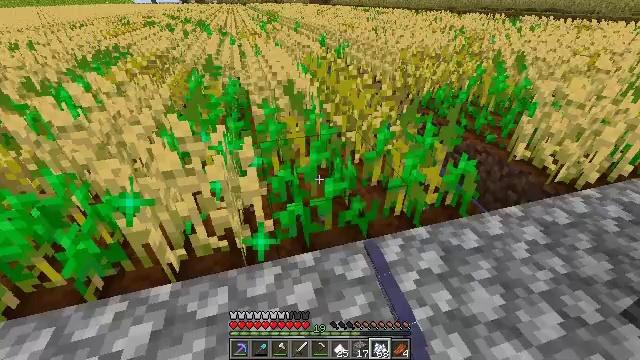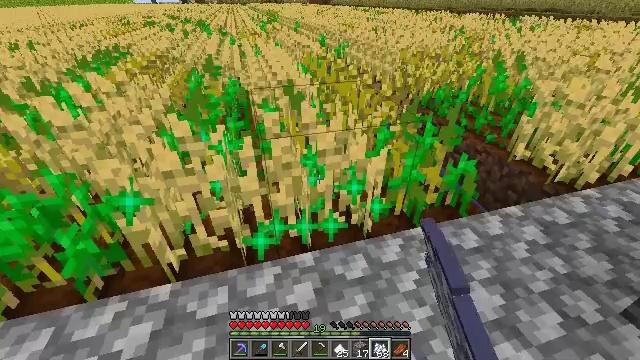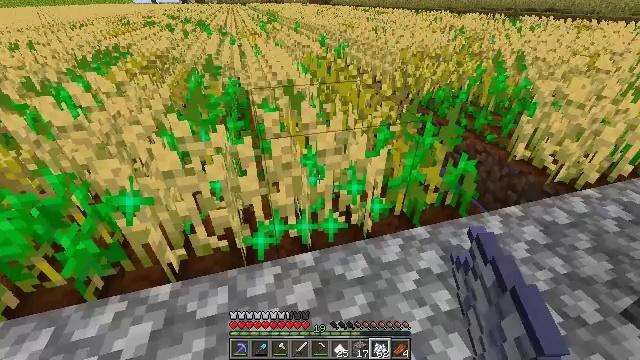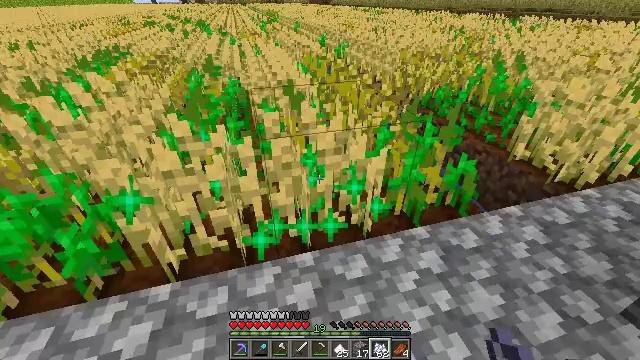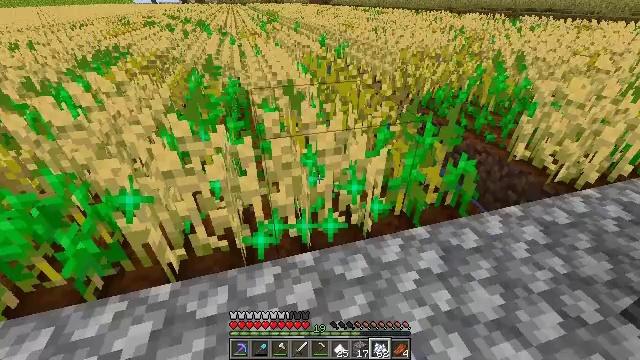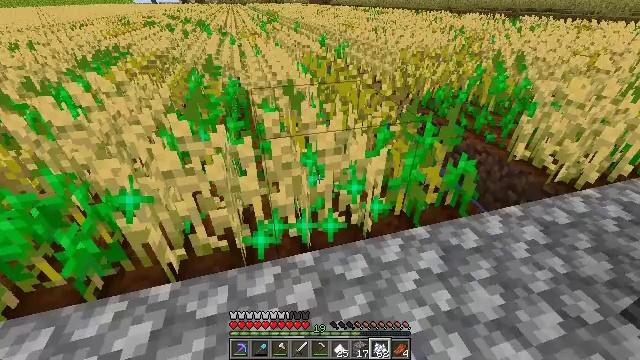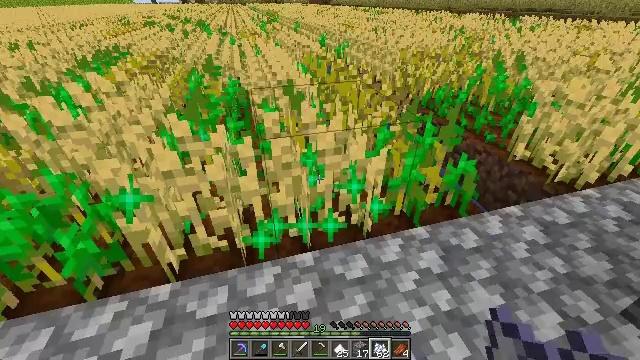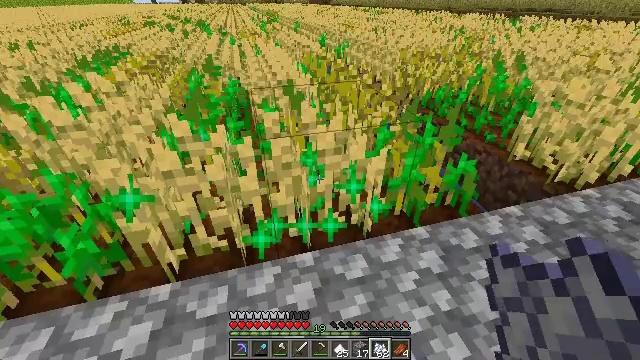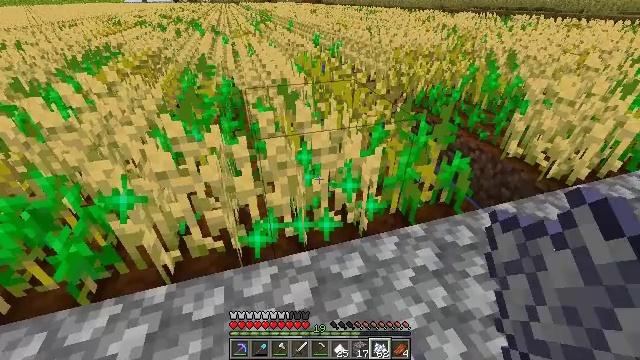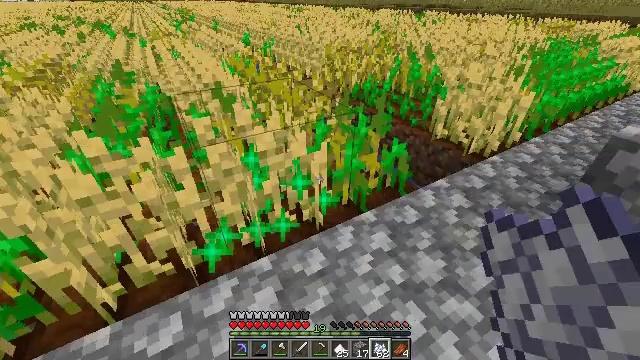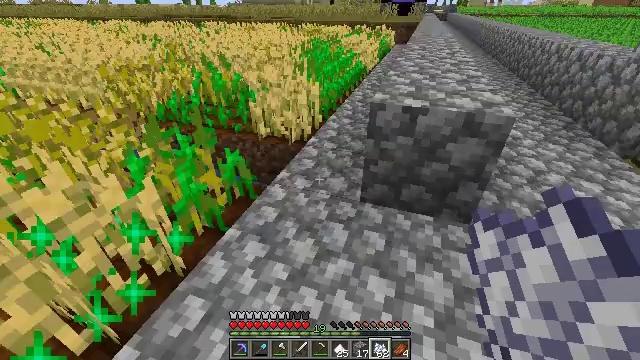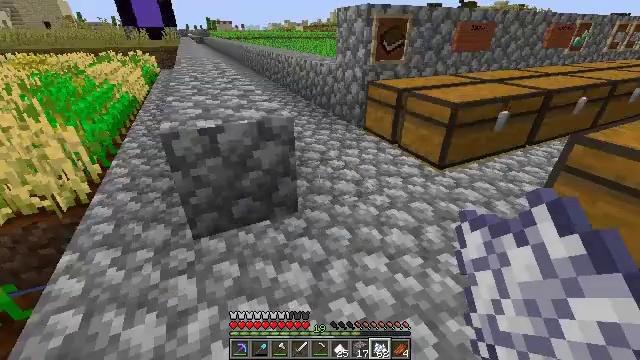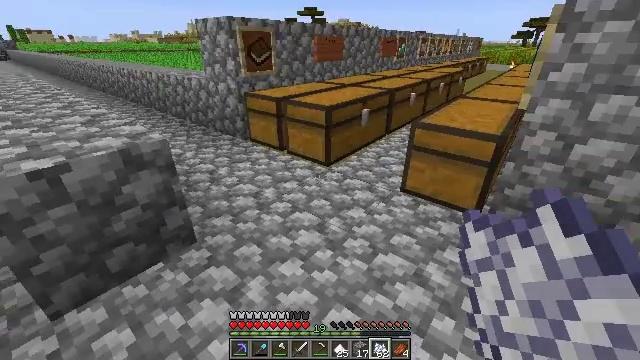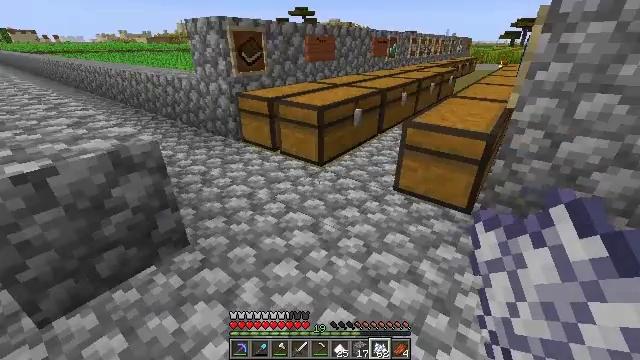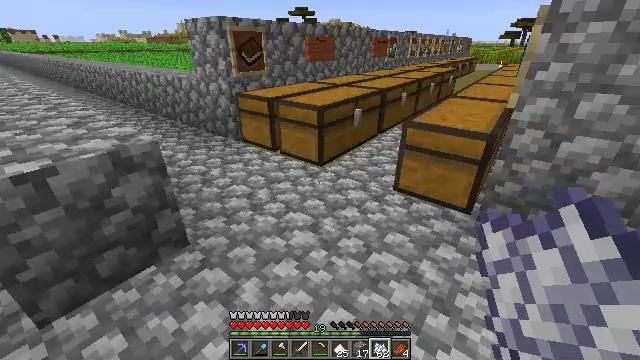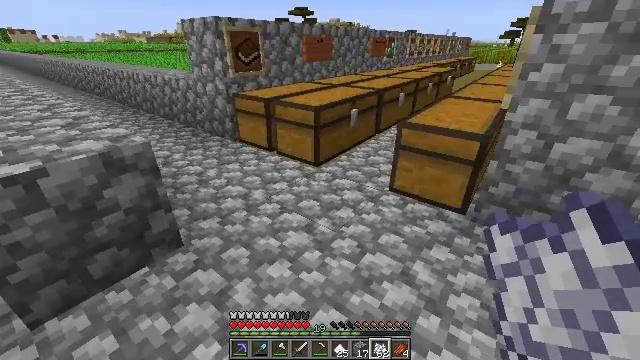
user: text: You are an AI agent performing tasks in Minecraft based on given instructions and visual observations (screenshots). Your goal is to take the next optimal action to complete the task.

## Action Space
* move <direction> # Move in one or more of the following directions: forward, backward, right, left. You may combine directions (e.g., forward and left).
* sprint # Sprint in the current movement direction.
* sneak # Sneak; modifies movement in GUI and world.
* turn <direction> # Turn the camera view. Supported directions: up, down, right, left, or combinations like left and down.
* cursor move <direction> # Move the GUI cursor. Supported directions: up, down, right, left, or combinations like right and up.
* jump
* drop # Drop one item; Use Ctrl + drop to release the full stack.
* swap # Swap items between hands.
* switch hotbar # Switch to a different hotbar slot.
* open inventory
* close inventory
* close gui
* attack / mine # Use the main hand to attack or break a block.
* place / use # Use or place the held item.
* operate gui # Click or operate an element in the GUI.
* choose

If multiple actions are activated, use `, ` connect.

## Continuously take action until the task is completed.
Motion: motion action
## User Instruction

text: Use materials in the crafting table to make an item frame.
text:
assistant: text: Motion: no_op
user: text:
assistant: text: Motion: no_op
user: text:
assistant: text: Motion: no_op
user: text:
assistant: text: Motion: no_op
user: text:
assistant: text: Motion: no_op
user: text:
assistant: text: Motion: no_op
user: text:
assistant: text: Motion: no_op
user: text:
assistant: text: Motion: turn right
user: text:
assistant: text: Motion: turn right
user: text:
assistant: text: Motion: turn right and up
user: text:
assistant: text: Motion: turn right and up
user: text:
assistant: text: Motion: turn right and up
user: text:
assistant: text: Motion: turn right
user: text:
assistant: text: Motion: no_op
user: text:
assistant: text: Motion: move right
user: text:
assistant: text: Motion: move right
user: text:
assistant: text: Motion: move right
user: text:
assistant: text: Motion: move forward and move right
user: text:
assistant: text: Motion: move forward and move right
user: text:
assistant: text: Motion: move forward and move right, turn up
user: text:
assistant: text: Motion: move forward and move right, turn up
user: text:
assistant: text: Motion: move forward
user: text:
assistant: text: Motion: move forward and move left
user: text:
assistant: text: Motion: move forward and move left
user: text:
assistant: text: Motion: move forward and move left
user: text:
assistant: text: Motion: move forward and move left
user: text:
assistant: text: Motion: move forward and move left
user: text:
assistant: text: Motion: move forward and move left
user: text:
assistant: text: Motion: move forward and move left
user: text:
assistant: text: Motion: move forward and move left